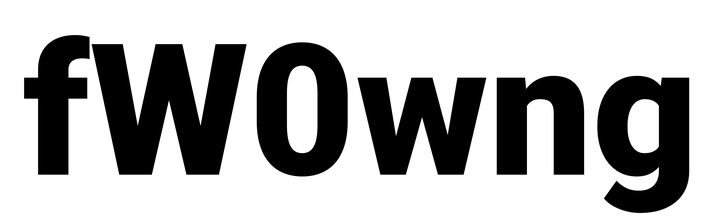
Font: Roboto_Black